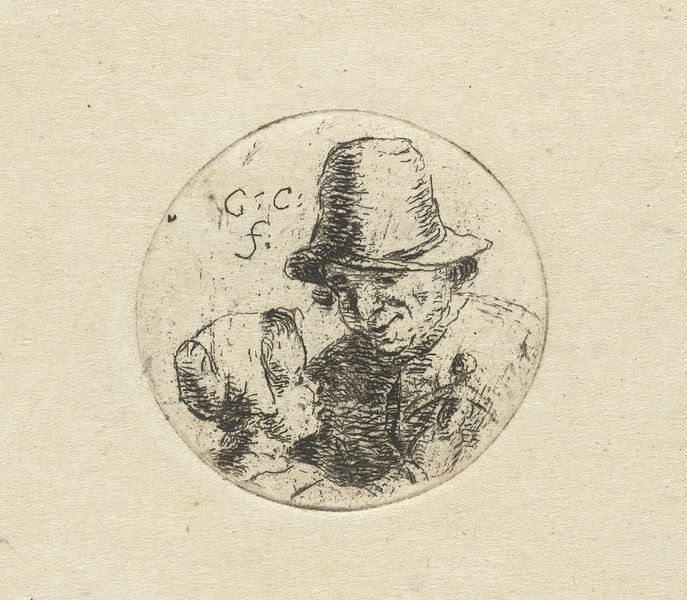
Titel: Buste van onbekende man met dochter
Künstler: Christina Chalon
Standort: Amsterdam
Institution: Rijksmuseum
Schlagwörter: chapeau, femme, bébé, enfant, dessin, médaillon, poupée, père, parent, grand-père, adulte